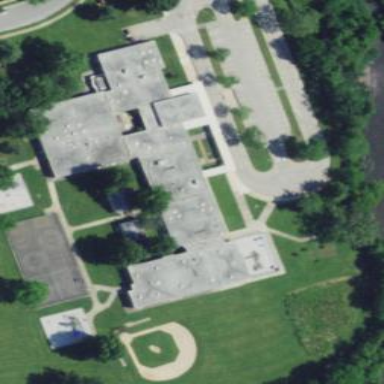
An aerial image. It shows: School.